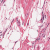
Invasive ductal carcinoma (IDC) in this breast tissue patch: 0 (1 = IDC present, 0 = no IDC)